Field crop: maize
Growth stage: 2
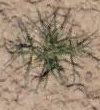
Species: salsola